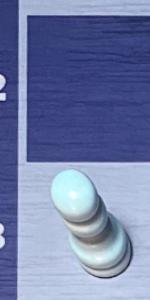
Label: Pawn_White